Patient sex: M
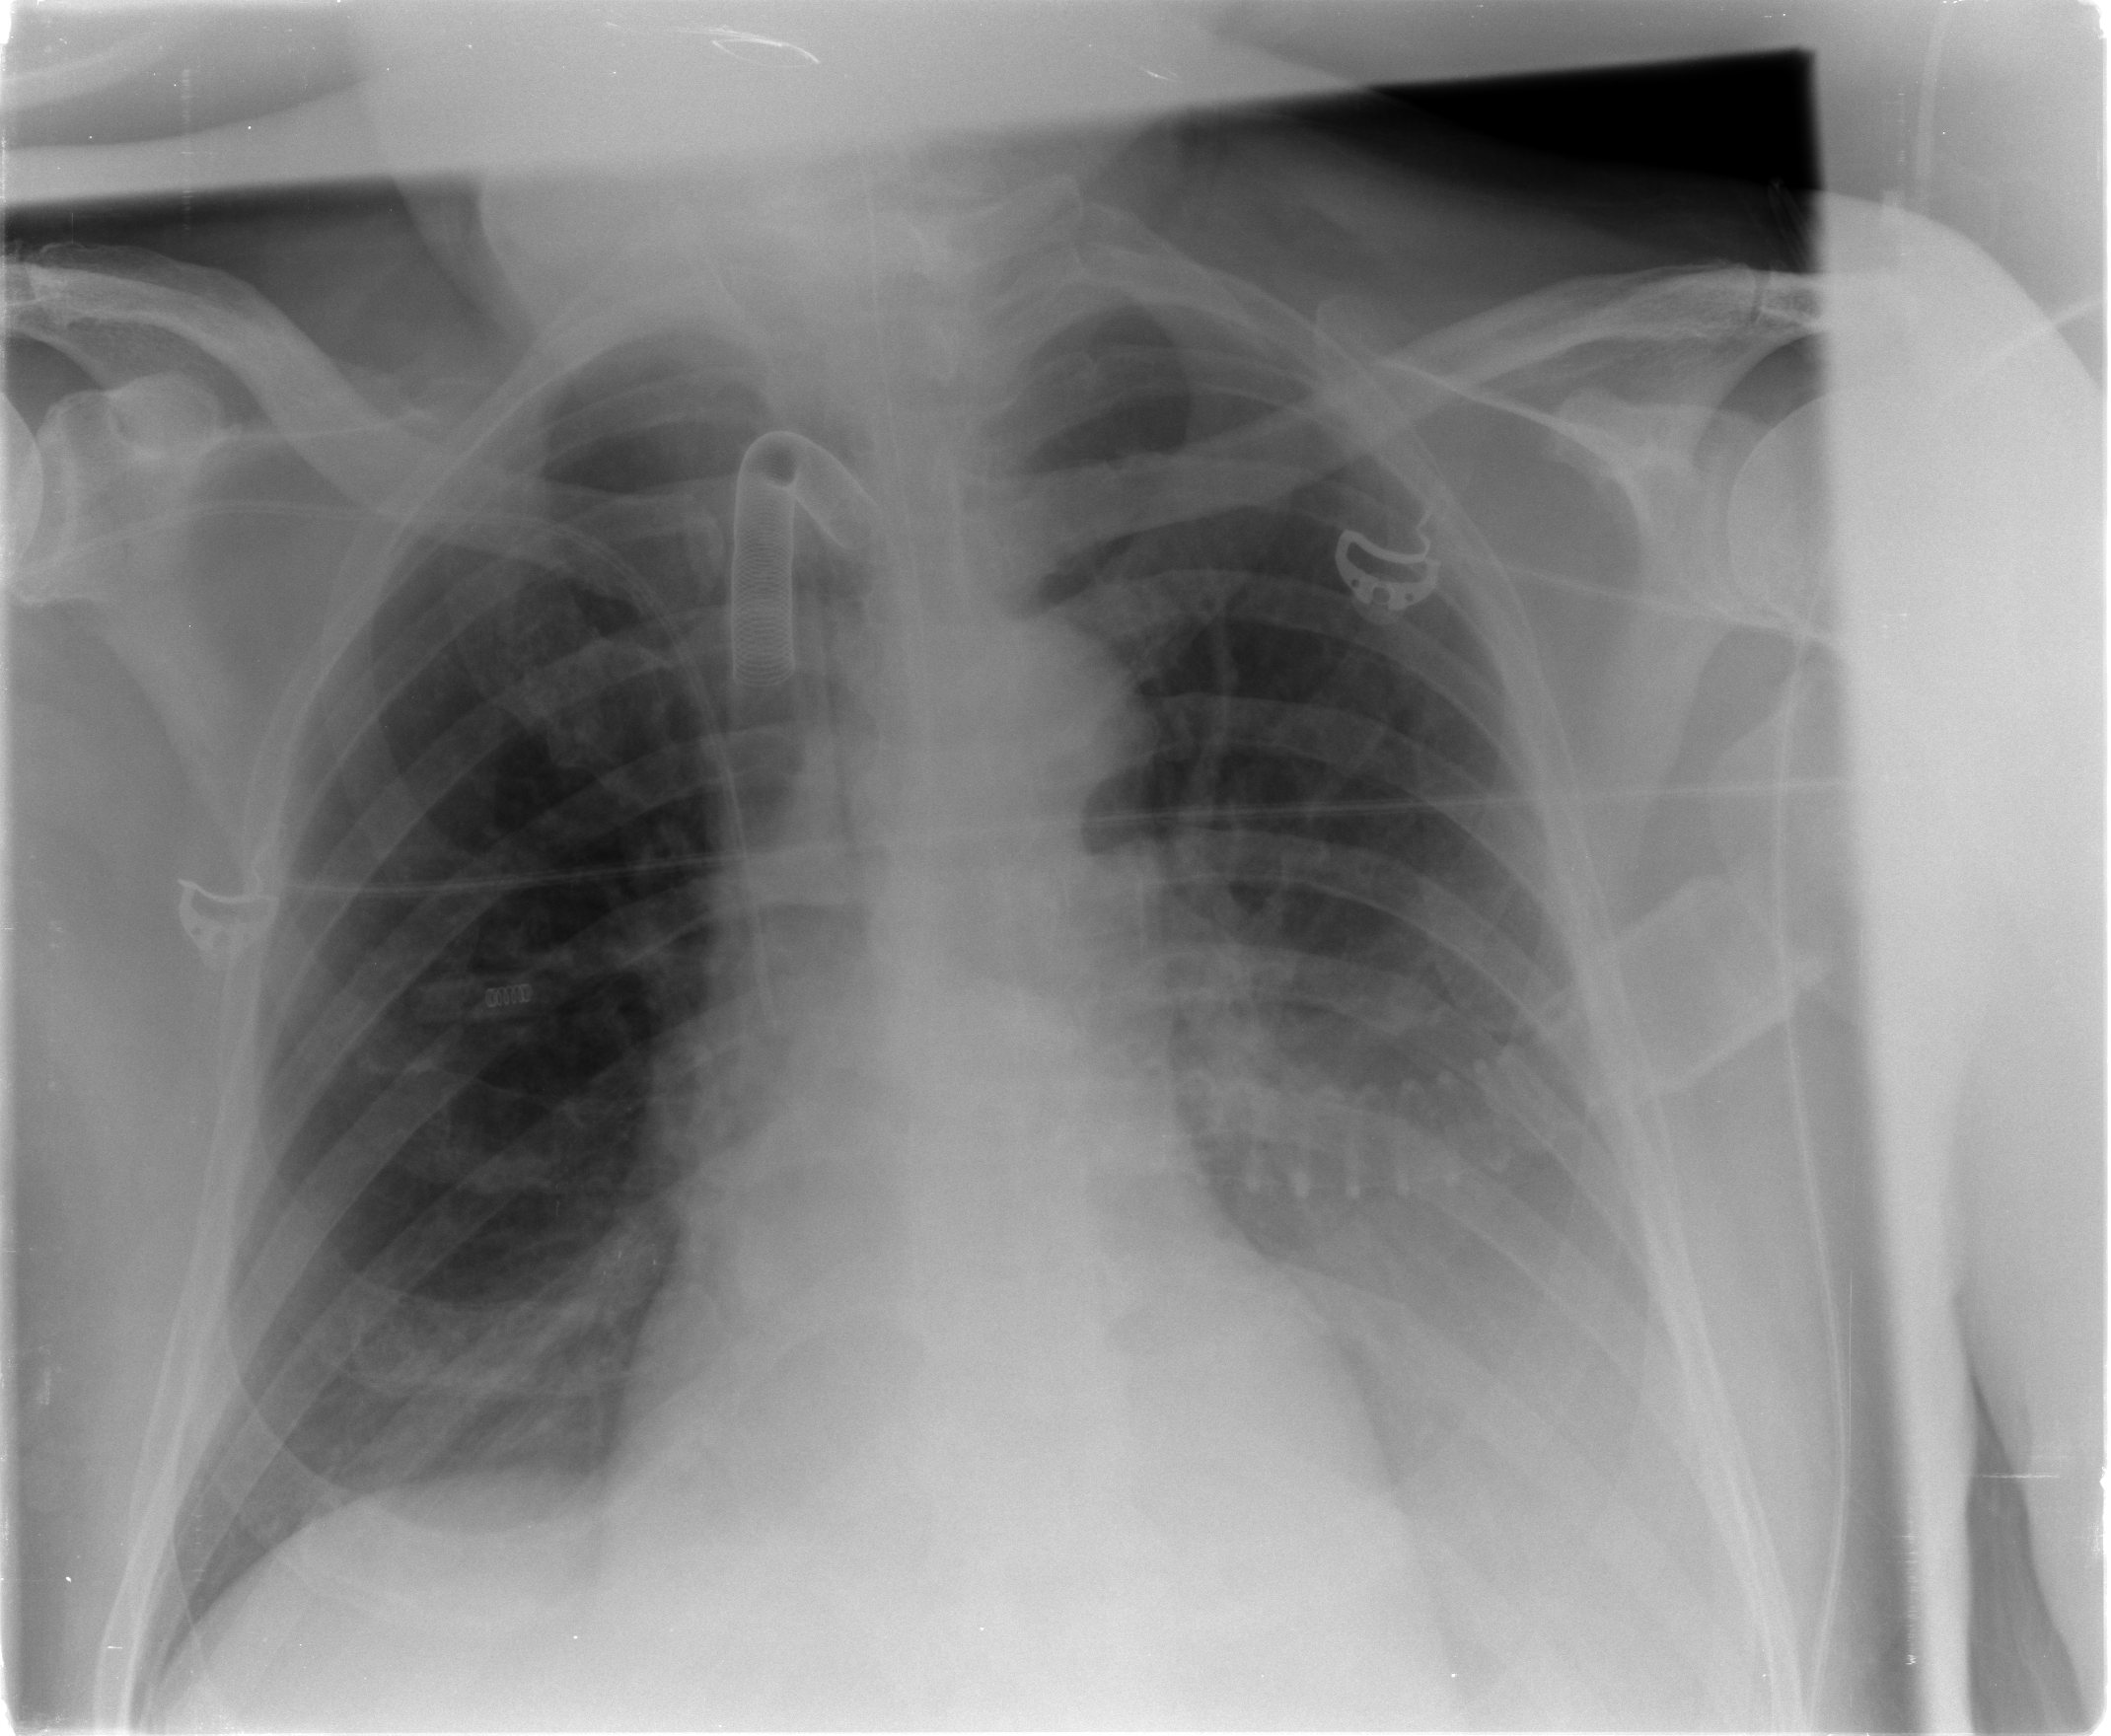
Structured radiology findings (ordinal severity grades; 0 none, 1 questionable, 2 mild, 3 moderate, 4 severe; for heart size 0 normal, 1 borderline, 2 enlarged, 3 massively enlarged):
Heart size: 1
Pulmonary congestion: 2
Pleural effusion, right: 0
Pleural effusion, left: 2
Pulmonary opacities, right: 0
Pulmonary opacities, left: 0
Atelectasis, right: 0
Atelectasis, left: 0